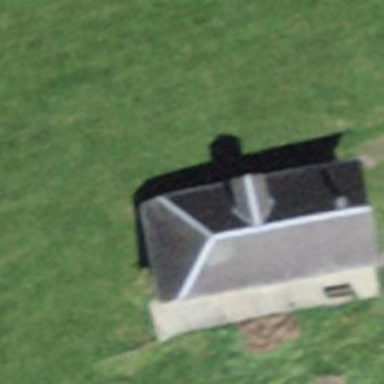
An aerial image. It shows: Cabin.